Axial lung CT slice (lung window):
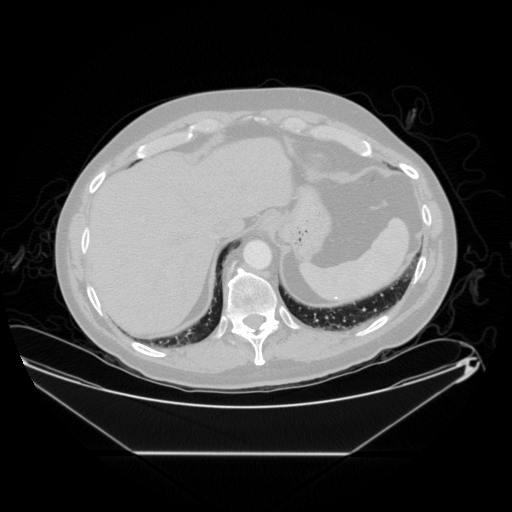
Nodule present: no